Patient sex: M
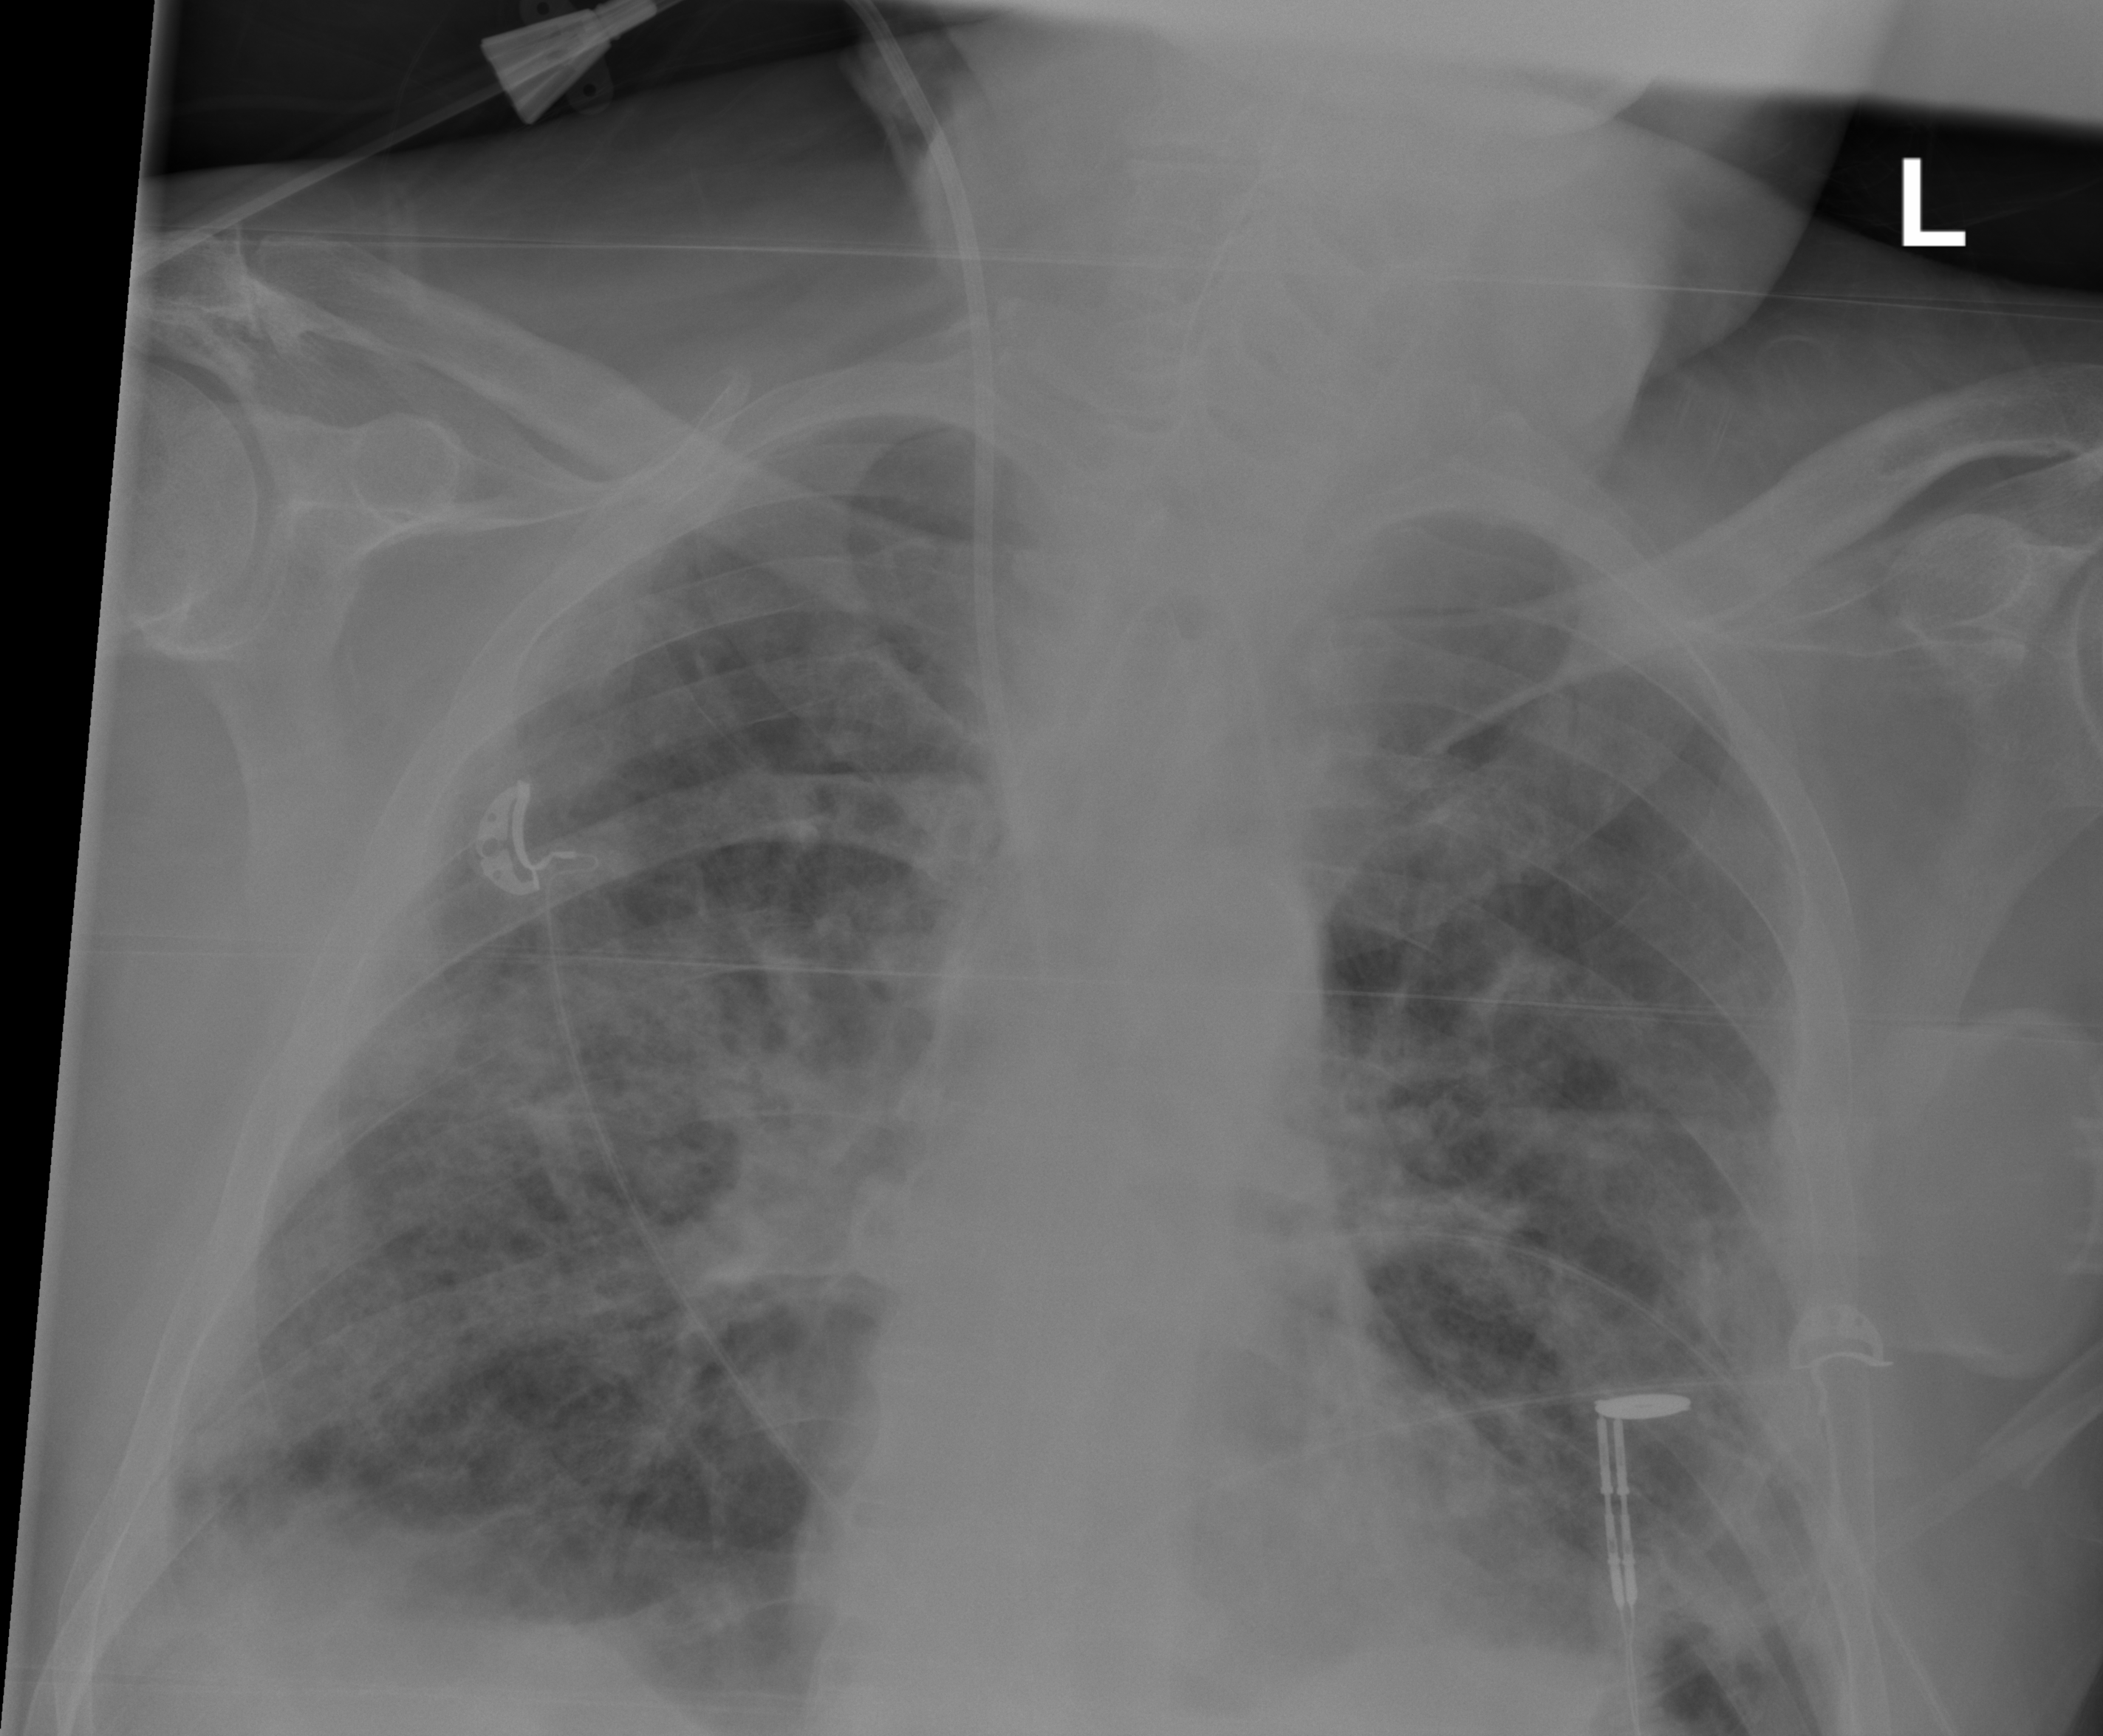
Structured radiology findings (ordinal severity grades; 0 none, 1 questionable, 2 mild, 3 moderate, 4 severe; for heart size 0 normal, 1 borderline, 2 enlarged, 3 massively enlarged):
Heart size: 2
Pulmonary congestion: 0
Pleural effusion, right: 2
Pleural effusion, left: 0
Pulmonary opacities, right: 3
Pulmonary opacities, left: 3
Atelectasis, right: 3
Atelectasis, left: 3